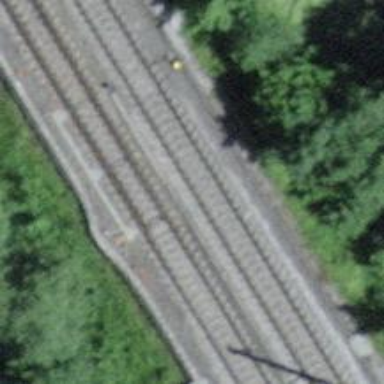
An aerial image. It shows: Railway switch.